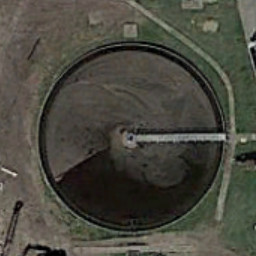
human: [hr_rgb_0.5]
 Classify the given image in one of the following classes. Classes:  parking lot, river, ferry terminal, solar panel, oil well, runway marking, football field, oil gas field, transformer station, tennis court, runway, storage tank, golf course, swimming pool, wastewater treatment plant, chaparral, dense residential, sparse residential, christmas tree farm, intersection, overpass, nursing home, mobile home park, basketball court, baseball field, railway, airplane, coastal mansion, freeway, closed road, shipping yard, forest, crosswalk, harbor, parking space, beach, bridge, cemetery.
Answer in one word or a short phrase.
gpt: wastewater treatment plant